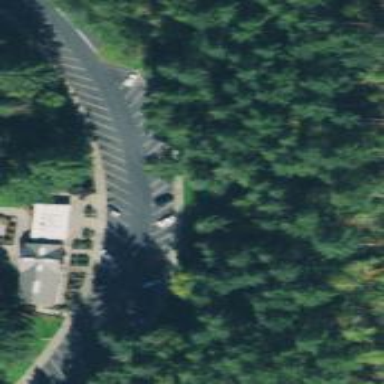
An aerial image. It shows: Parking lane designated for parking.